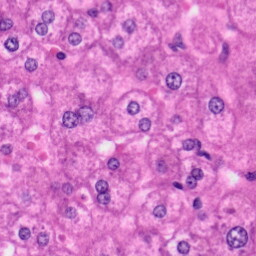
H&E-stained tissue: Liver